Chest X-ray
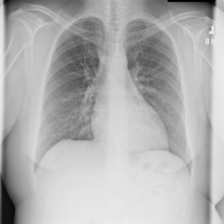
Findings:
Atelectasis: negative
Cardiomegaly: positive
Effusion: negative
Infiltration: negative
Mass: negative
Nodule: negative
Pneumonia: negative
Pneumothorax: negative
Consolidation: negative
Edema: negative
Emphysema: negative
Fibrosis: negative
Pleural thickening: negative
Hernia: negative